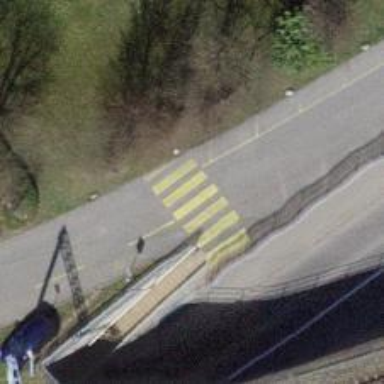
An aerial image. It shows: Marked crossing on the road.